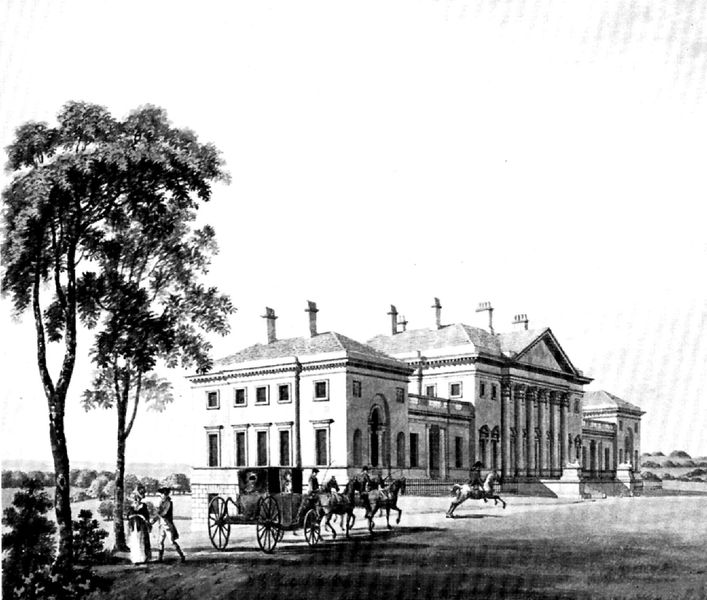
Titel: Yorkshire, Harewood House
Künstler: Thomas Malton
Schlagwörter: baum, himmel, laub, mann, schatten, weiß, bäume, menschen, fenster, frau, grau, licht, schwarz, säulen, zeichnung, dame, gebäude, haus, park, schloss, tiere, weg, architektur, busch, büsche, gebüsch, klassizismus, kontrast, kamin, kamine, pferd, pferde, reiter, bogen, fassade, schornsteine, grafik, kutsche, platz, foto, fotografie, palast, schwarzweiß, villa, gesims, anwesen, herrenhaus, tempel, korinthisch, hoheit, galopp, perde, fahrt, palais, tympanon, pferdekutsche, galoppieren, vierspänner, galanterie, schlo, spatzieren, vierspanner